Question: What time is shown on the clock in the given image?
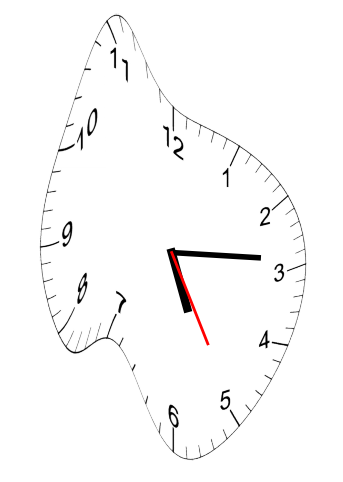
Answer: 05:14:25